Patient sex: M
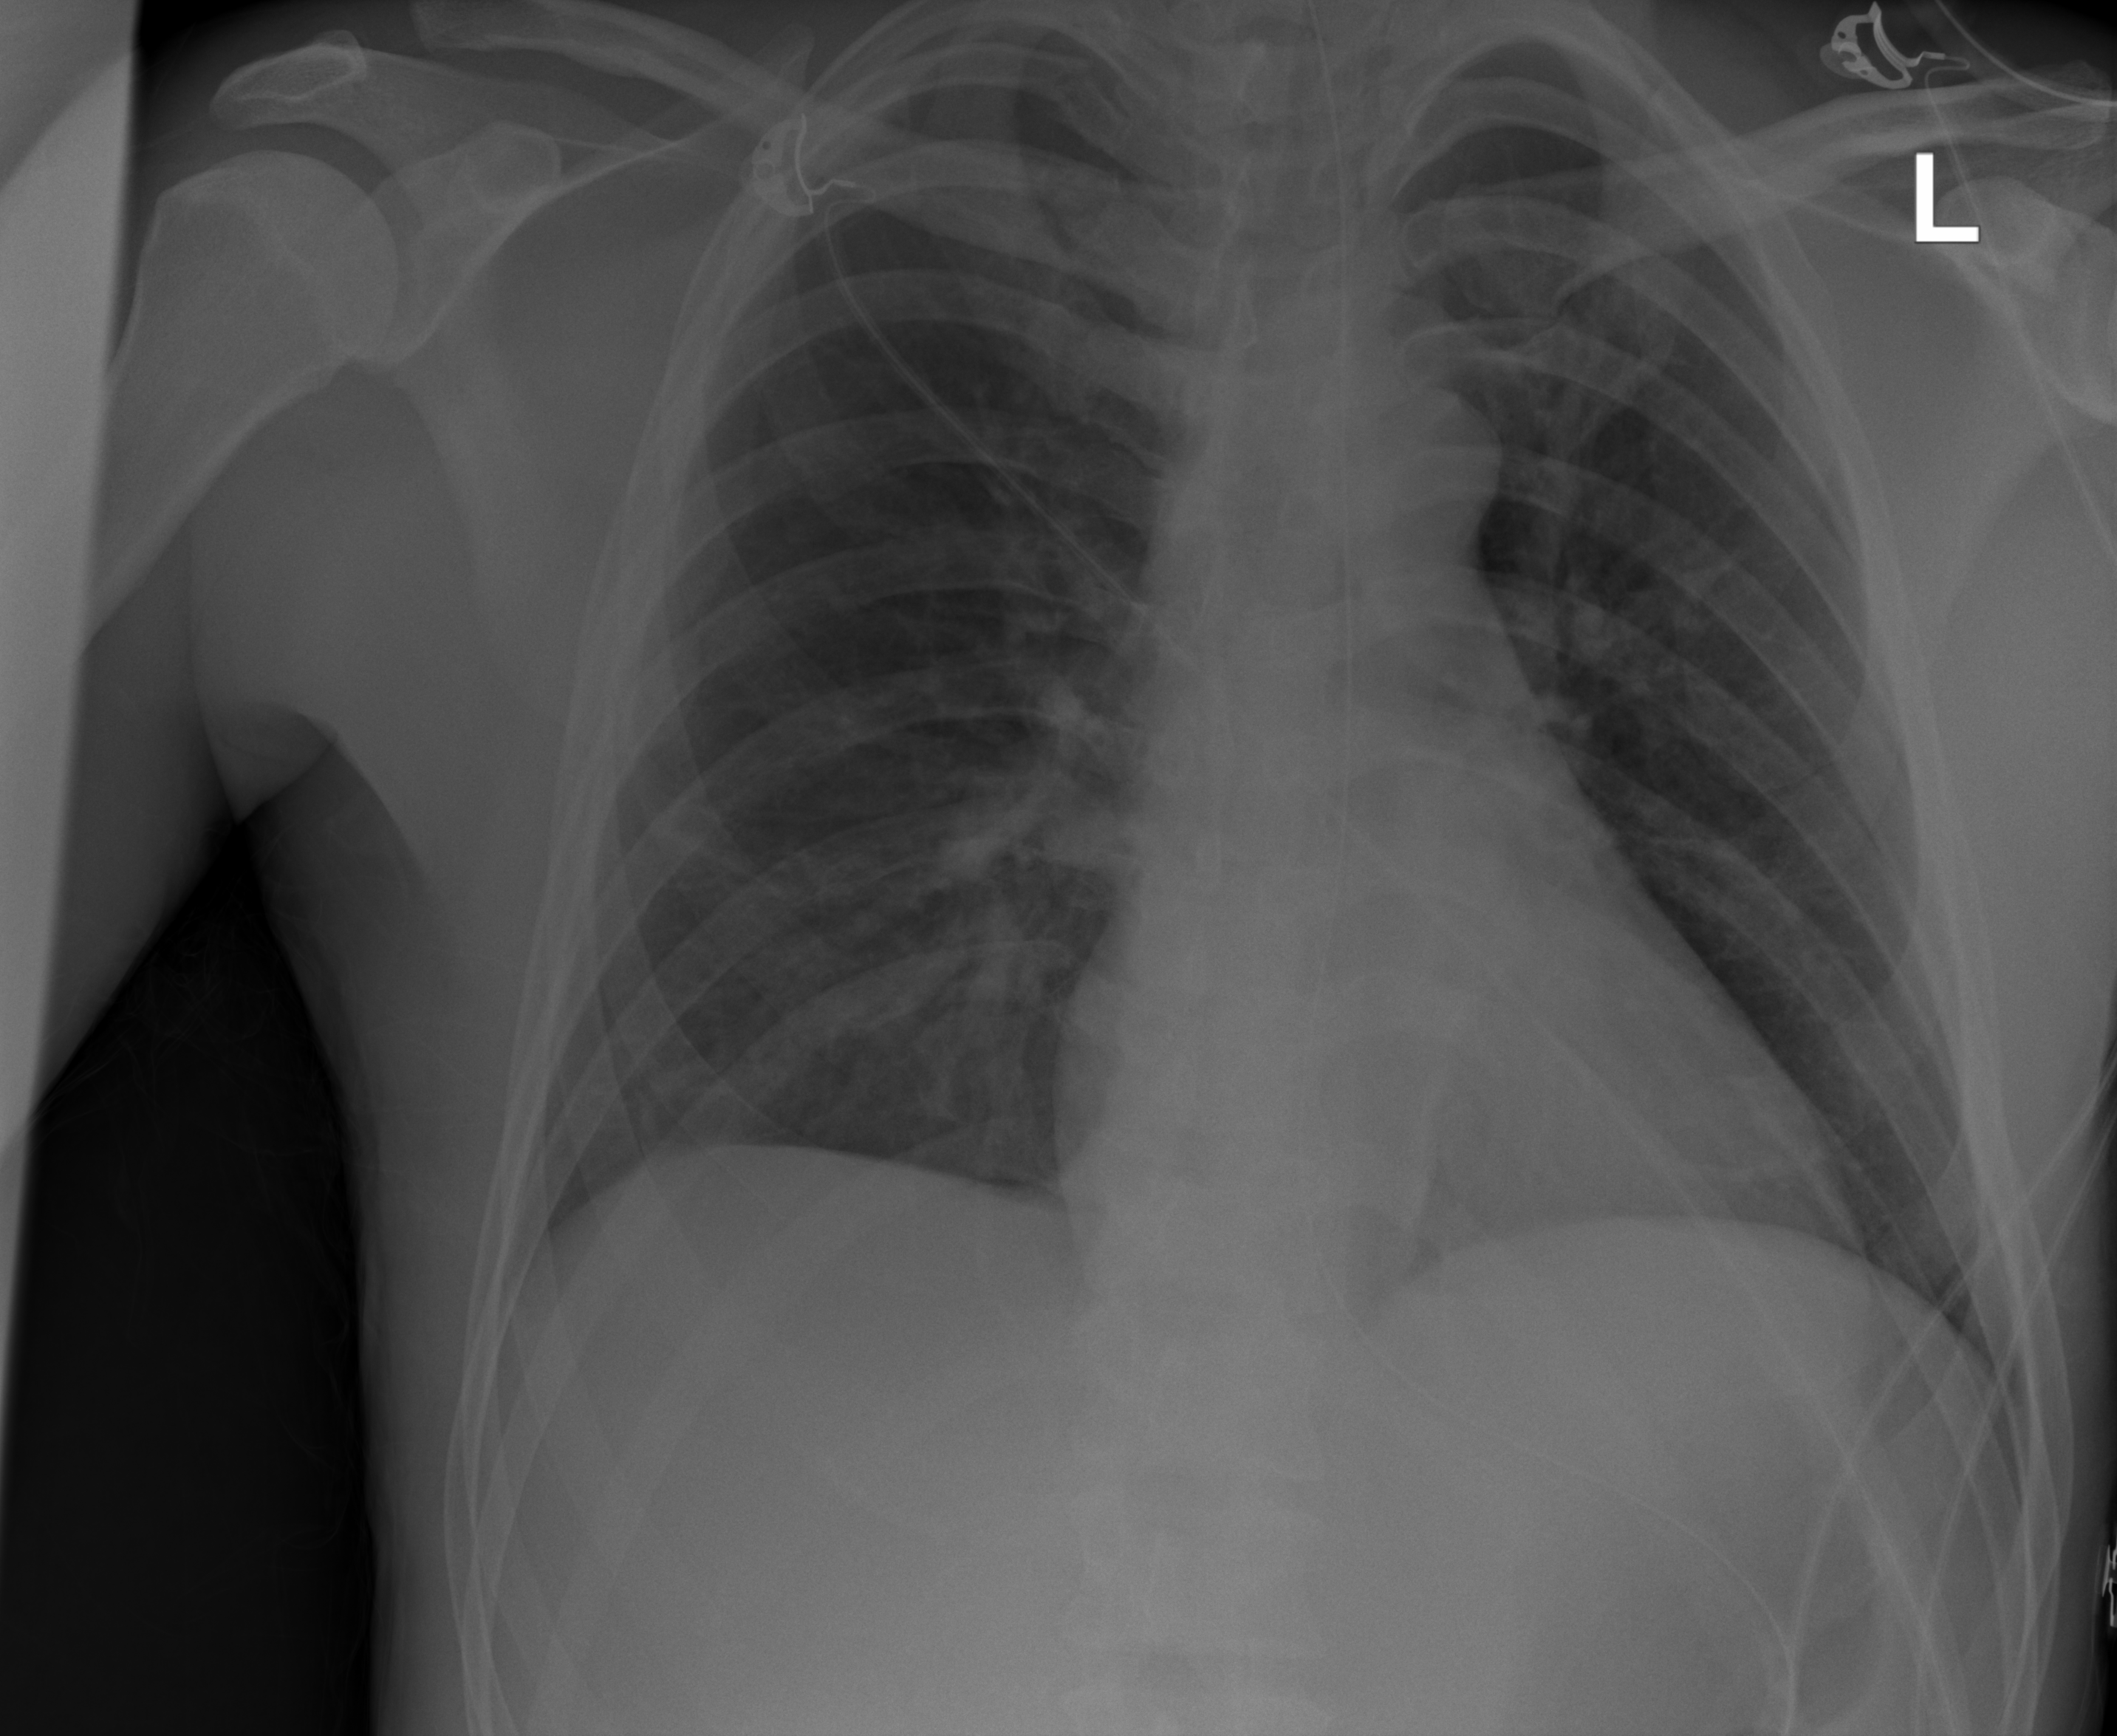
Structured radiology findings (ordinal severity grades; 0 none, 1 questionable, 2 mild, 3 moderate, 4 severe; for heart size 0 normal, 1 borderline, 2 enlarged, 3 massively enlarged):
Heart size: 0
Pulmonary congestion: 0
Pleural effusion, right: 0
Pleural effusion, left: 0
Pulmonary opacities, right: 0
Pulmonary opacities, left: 0
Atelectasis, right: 2
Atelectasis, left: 0